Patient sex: M
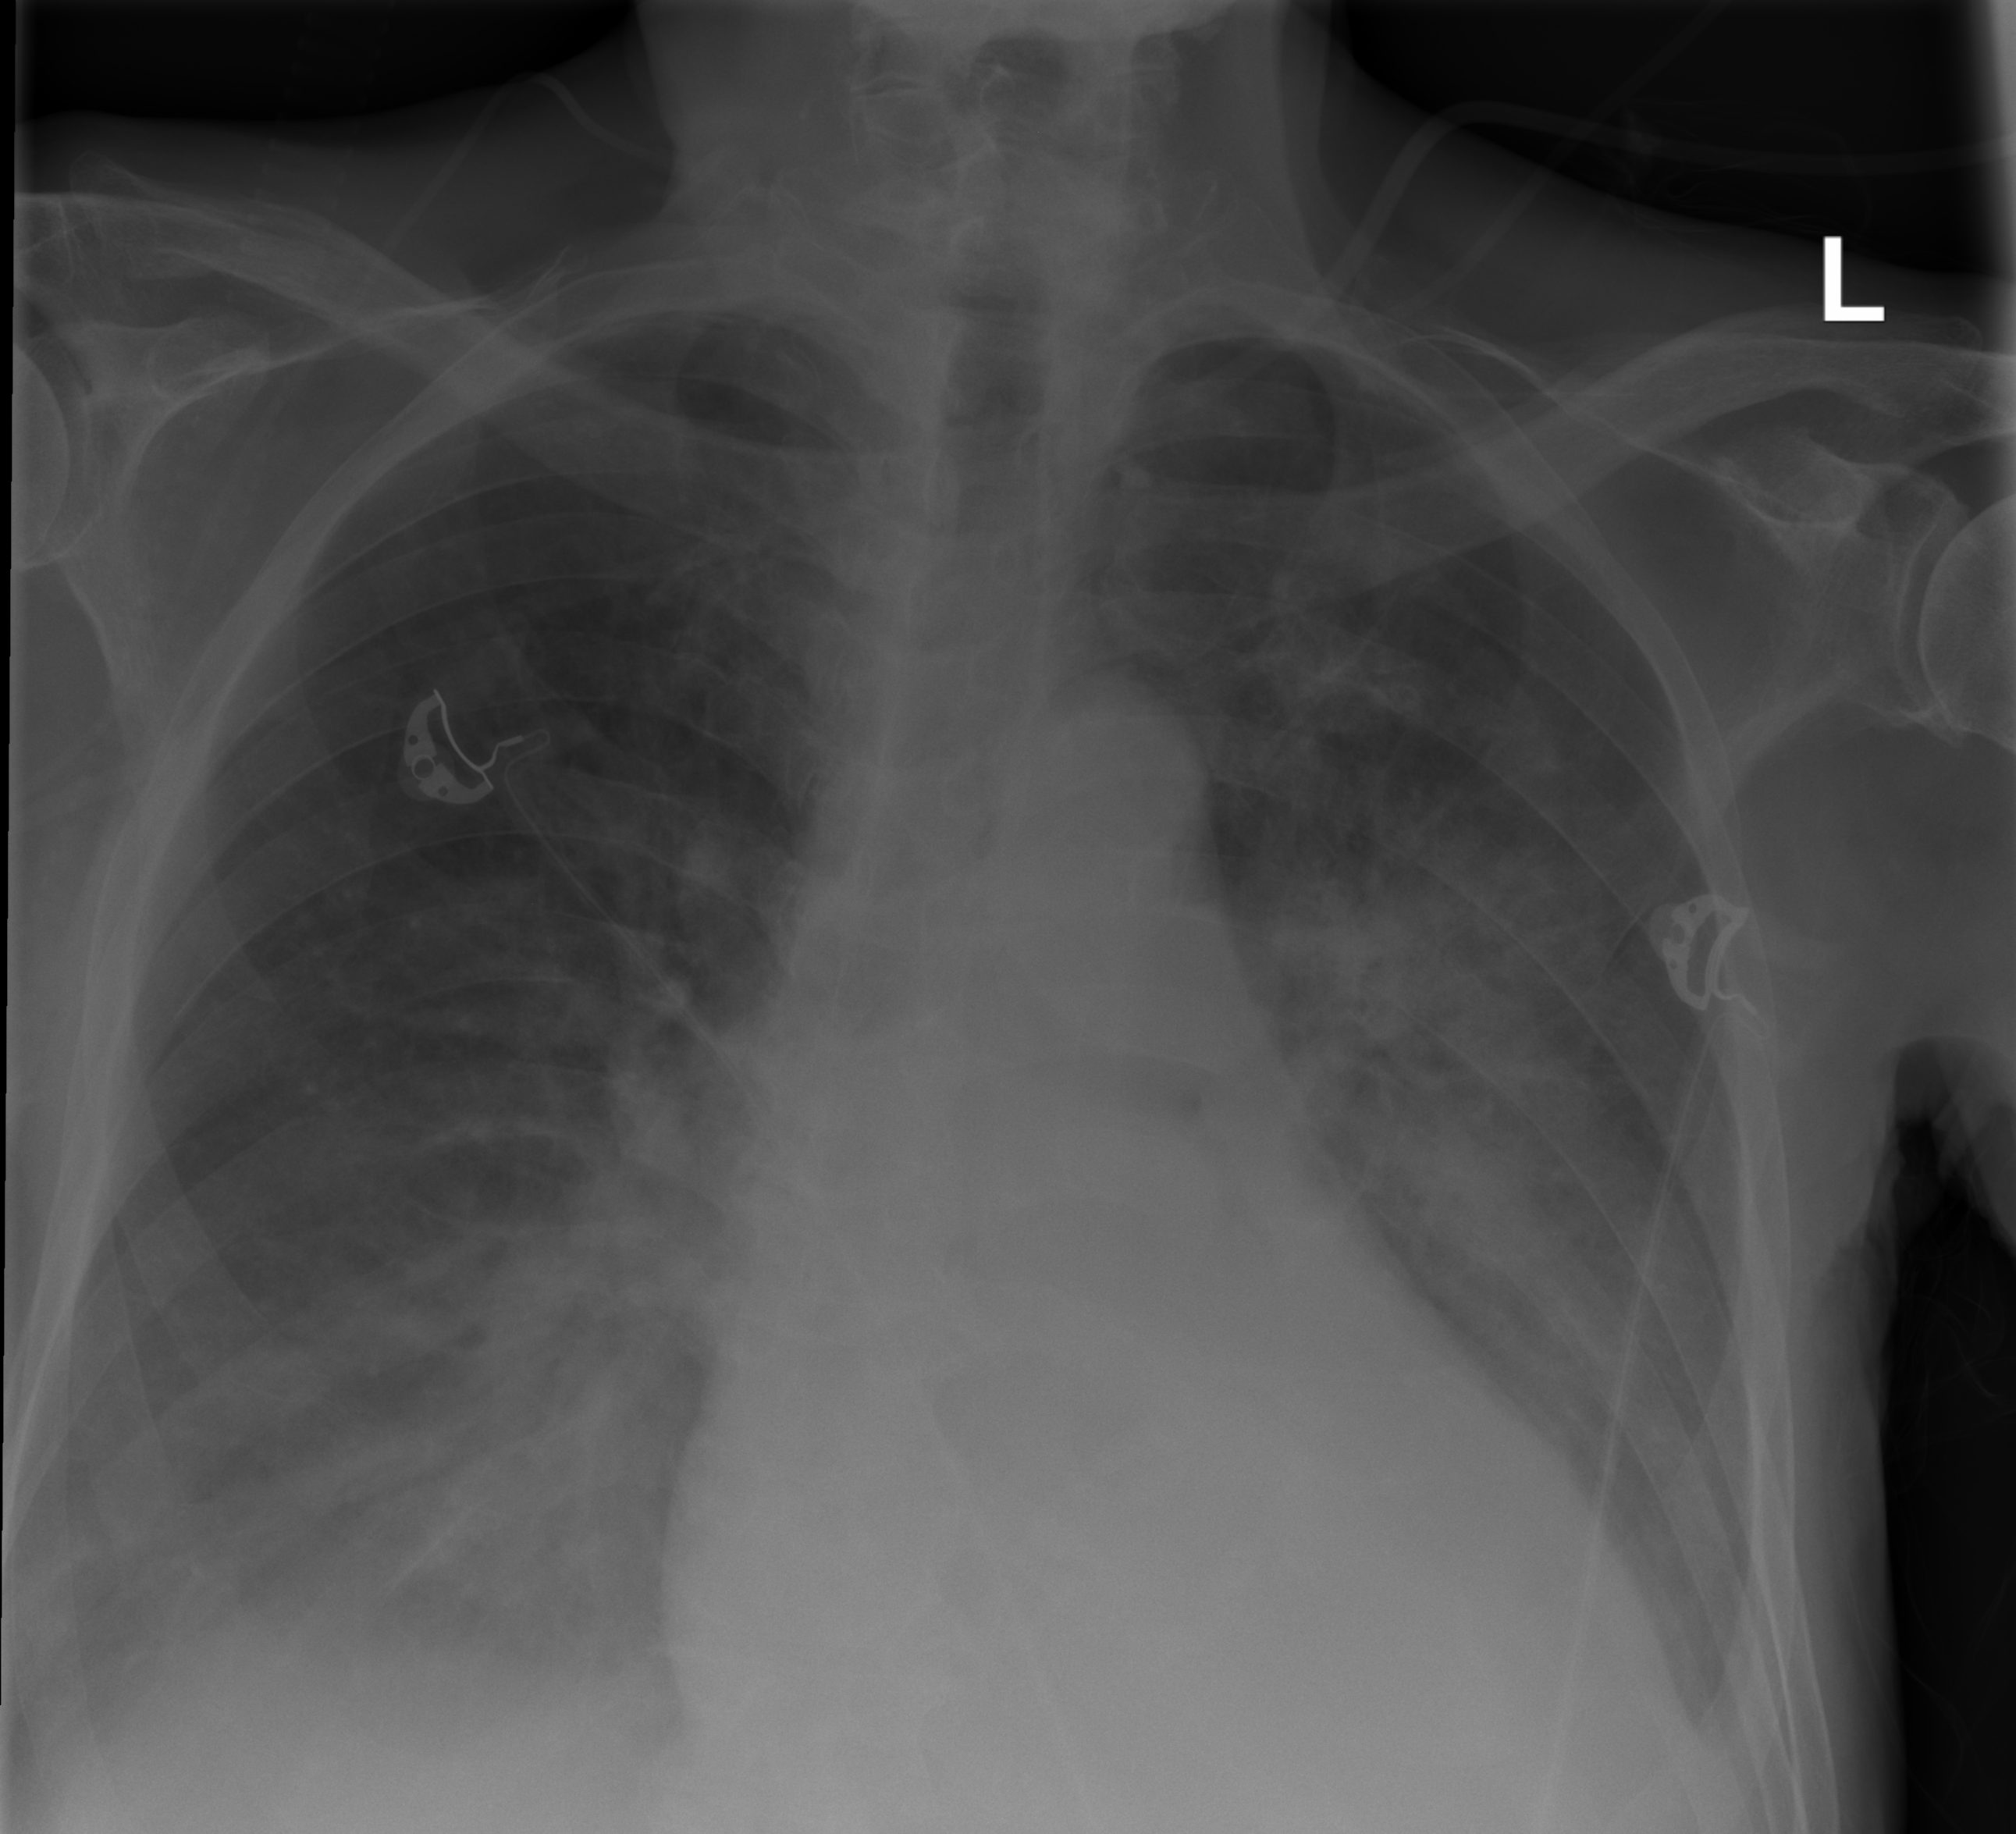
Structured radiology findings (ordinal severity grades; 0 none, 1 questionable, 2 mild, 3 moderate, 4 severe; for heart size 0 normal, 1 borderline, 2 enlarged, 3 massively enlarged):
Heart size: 2
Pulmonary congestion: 3
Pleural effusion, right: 2
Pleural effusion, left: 1
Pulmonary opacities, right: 2
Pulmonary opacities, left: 2
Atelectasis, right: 2
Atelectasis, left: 0